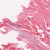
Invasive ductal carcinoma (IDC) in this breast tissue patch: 0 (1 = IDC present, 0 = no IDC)